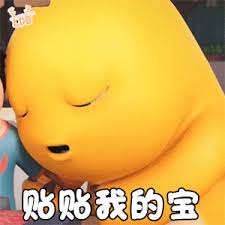
Label: nailong